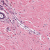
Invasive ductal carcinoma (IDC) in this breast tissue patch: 0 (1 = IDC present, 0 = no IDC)